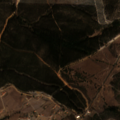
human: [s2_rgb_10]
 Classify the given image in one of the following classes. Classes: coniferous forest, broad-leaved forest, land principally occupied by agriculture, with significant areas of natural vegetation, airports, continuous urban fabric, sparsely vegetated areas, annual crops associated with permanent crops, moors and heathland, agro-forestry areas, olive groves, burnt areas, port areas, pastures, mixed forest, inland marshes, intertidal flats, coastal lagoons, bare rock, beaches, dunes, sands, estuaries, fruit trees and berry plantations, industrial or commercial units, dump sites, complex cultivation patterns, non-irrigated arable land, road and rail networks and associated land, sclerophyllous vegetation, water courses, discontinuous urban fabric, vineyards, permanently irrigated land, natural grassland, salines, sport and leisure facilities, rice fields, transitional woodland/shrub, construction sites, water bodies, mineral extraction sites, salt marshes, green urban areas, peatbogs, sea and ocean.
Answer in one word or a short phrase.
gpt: complex cultivation patterns, land principally occupied by agriculture, with significant areas of natural vegetation, agro-forestry areas, broad-leaved forest, transitional woodland/shrub